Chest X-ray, PA view. Patient: 28 years old, sex M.
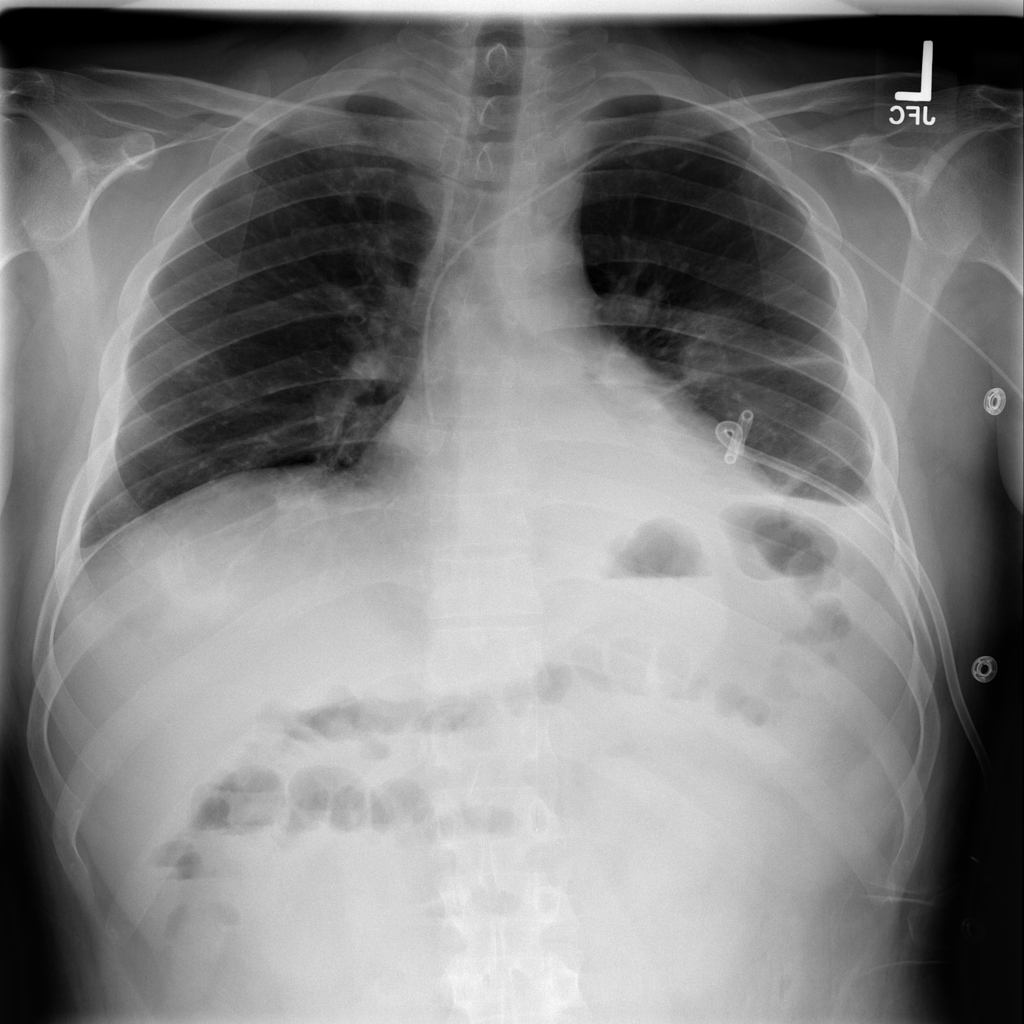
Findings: Effusion